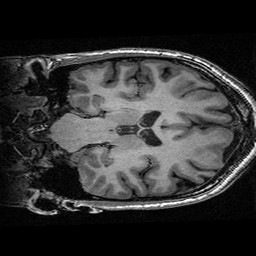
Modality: T1w
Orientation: coronal
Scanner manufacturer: ge
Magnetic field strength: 3 T
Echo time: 0.00318 s